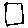
Label: square